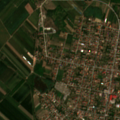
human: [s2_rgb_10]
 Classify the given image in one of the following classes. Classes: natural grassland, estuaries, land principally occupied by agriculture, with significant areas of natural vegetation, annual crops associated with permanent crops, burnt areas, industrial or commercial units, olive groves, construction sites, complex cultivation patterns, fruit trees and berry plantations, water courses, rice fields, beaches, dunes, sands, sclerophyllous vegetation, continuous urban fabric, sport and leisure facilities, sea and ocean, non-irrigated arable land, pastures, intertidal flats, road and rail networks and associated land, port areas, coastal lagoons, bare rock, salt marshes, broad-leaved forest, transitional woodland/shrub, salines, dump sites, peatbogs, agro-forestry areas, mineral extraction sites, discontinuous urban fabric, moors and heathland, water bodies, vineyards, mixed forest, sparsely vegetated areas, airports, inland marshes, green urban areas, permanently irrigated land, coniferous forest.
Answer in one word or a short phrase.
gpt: discontinuous urban fabric, non-irrigated arable land, complex cultivation patterns